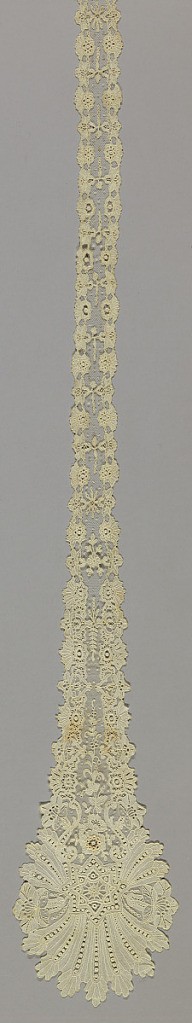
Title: Double cap streamer
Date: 1850–1900
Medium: linen Technique: needle lace with ground of loop and twist with loop and twist return
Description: Double cap streamer in Point de Gaze has an allover design of floral clusters and sprays. Elaborate star at both ends of cap streamer with radiating sections ending in leaves.